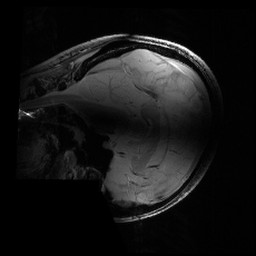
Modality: PDw
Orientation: sagittal
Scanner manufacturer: siemens
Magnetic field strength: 6.98 T
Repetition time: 2.16 s
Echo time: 0.00345 s